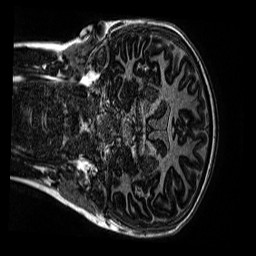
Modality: MP2RAGE
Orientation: coronal
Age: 13
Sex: female
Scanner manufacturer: siemens
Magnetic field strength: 3 T
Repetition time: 4 s
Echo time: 0.00299 s